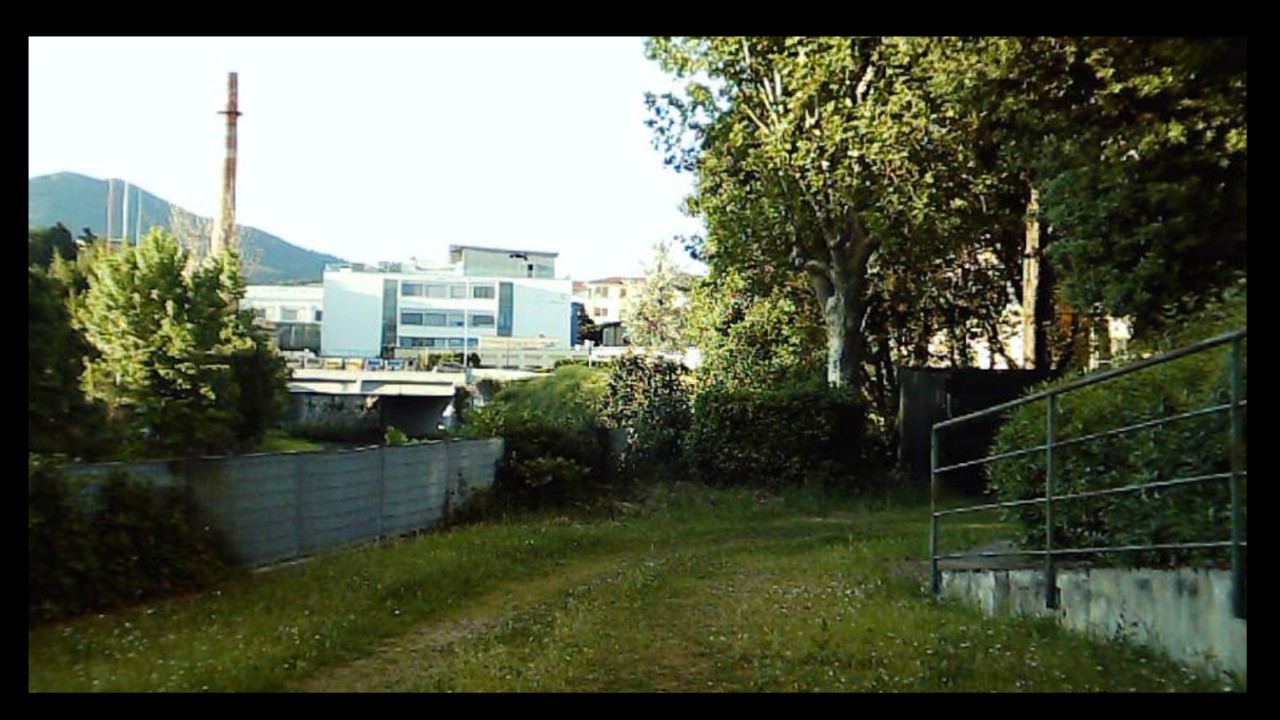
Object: DJI Tello EDU

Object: DarwinFPV cineape20